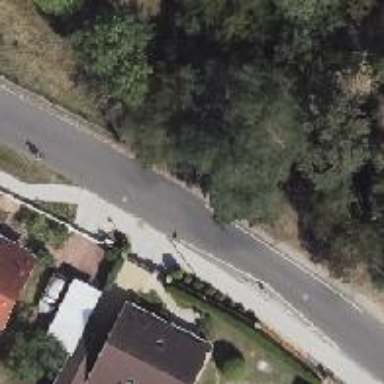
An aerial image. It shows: Residential road with asphalt surface and sidewalk on the left.